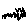
Label: zigzag